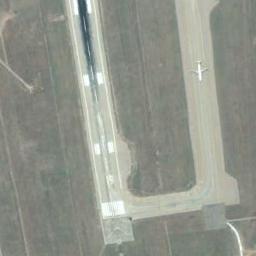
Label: runway